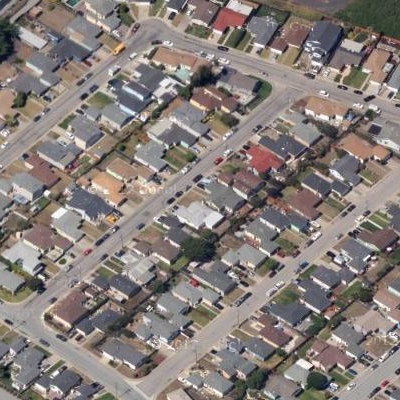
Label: fResident